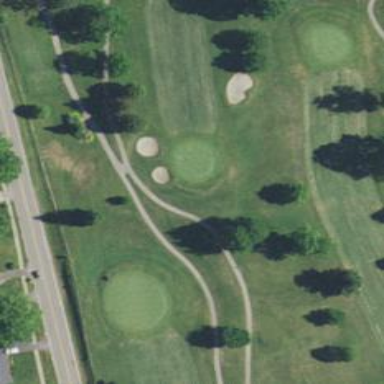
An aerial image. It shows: Golf hole.